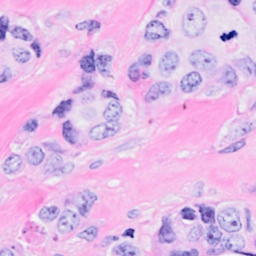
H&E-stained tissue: Breast